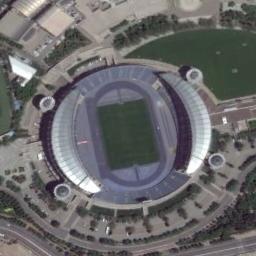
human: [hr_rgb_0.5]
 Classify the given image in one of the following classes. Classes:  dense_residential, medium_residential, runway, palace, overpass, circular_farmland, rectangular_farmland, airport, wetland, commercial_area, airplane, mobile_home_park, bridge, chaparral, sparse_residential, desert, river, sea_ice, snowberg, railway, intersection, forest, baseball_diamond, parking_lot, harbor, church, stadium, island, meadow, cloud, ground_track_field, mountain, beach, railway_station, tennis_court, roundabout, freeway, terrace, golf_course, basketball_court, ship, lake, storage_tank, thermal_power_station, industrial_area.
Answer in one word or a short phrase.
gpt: stadium